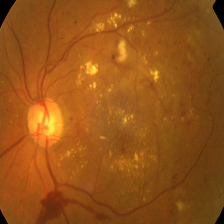
Diabetic retinopathy grade: Severe